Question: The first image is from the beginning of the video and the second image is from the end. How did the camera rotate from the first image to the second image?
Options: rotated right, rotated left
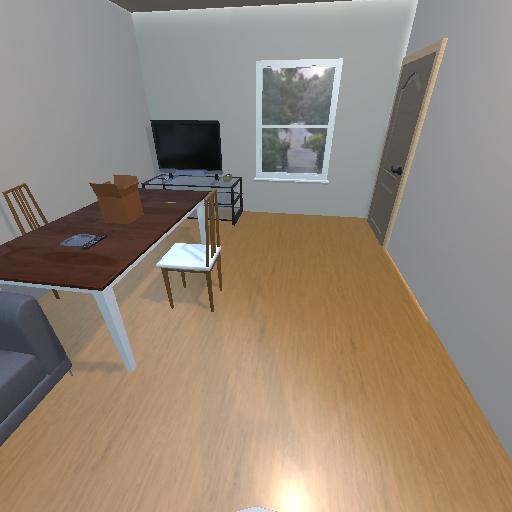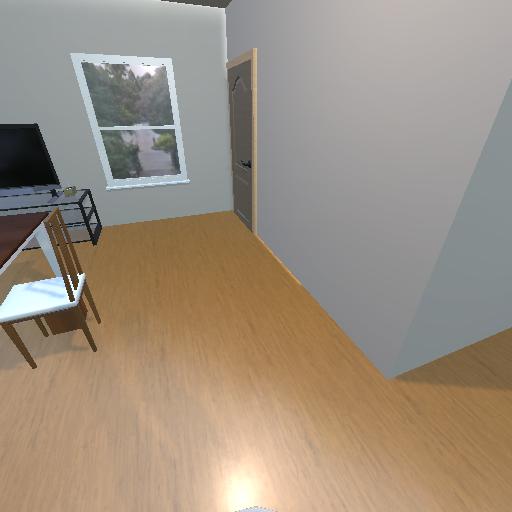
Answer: rotated right